Interaction volume radius: 5 \u00c5
Interaction volume height: 10 \u00c5
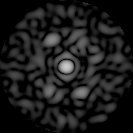
Disorder parameter: 0.8017